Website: walmart
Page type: cart
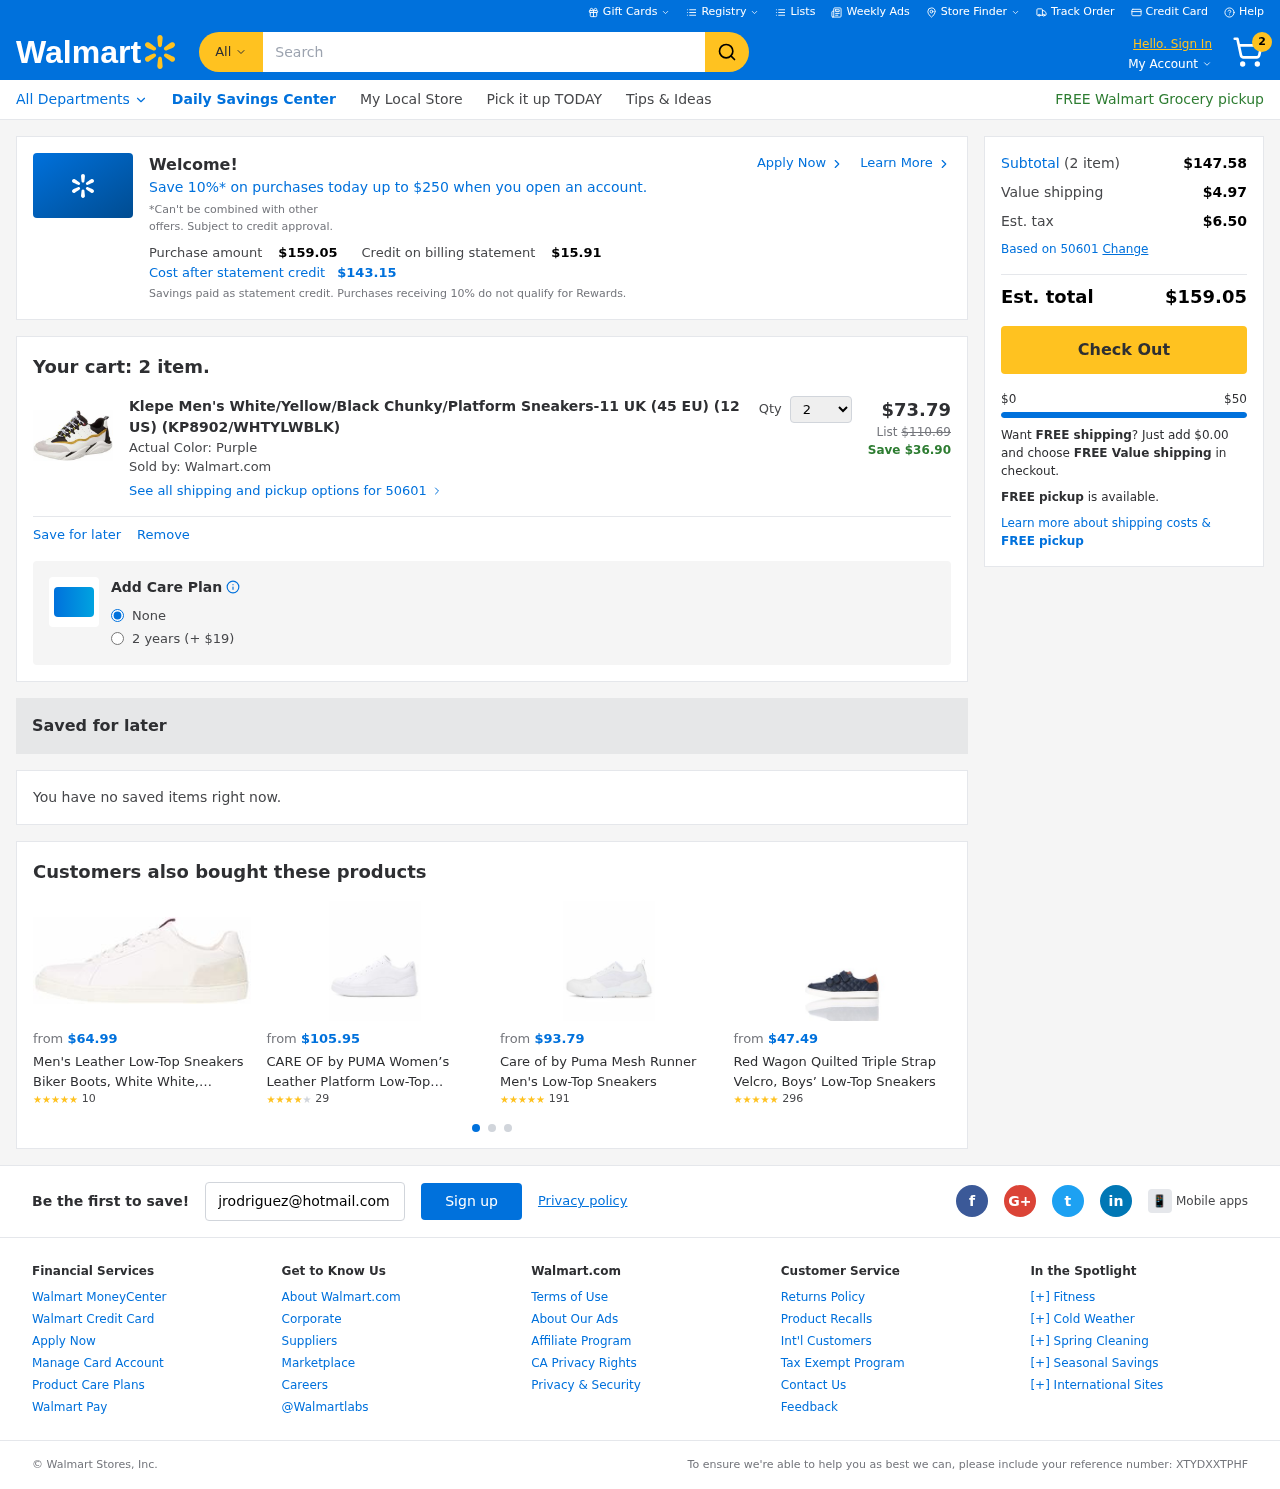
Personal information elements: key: PII_EMAIL
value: jrodriguez@hotmail.com
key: PII_POSTCODE
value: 50601
Product elements: key: PRODUCT1_NAME
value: Klepe Men's White/Yellow/Black Chunky/Platform Sneakers-11 UK (45 EU) (12 US) (KP8902/WHTYLWBLK)
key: PRODUCT1_PRICE
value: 73.79
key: PRODUCT1_QUANTITY
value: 2
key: PRODUCT2_NAME
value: Men's Leather Low-Top Sneakers Biker Boots, White White, Women 2
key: PRODUCT2_NUM_RATINGS
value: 10
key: PRODUCT2_PRICE
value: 64.99
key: PRODUCT2_RATING
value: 4.5
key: PRODUCT3_NAME
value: CARE OF by PUMA Women’s Leather Platform Low-Top Sneakers
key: PRODUCT3_NUM_RATINGS
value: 29
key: PRODUCT3_PRICE
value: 105.95
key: PRODUCT3_RATING
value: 4.3
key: PRODUCT4_NAME
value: Care of by Puma Mesh Runner Men's Low-Top Sneakers
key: PRODUCT4_NUM_RATINGS
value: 191
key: PRODUCT4_PRICE
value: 93.79
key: PRODUCT4_RATING
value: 4.8
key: PRODUCT5_NAME
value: Red Wagon Quilted Triple Strap Velcro, Boys’ Low-Top Sneakers
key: PRODUCT5_NUM_RATINGS
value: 296
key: PRODUCT5_PRICE
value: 47.49
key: PRODUCT5_RATING
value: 4.7
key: PRODUCT1_ORIGINAL_PRICE
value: $110.69
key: PRODUCT1_SAVINGS
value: Save $36.90
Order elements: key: ORDER_NUM_ITEMS
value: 2
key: ORDER_TOTAL
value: $159.05
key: PROMO_TOTAL_AFTER_CREDIT
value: $143.15
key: ORDER_SUBTOTAL
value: $147.58
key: ORDER_SHIPPING_COST
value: $4.97
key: ORDER_TAX
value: $6.50
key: FREE_SHIPPING_REMAINING
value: $0.00
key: ORDER_REFERENCE_NUMBER
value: XTYDXXTPHF
Search elements: key: HEADER_SEARCH
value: Search
Other elements: key: PROMO_CREDIT
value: $15.91